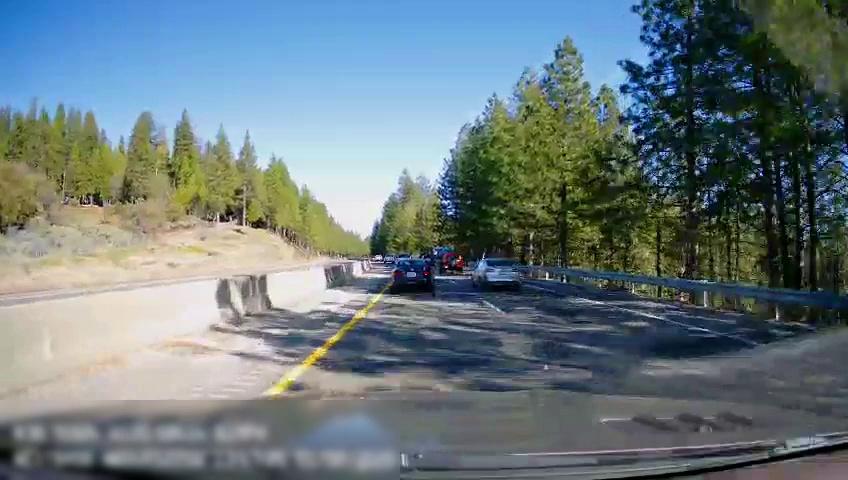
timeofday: Day
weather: Sunny
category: Drivable Space
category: Drivable Space
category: Vehicles | SUV
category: Vehicles | Car
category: Vehicles | SUV
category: Vehicles | Car
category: Lanes | Current Lane
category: Lanes | Current Lane
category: Lanes | Alternate Lane